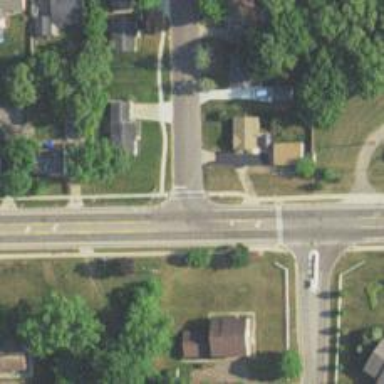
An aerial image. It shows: Marked crossing on footway.